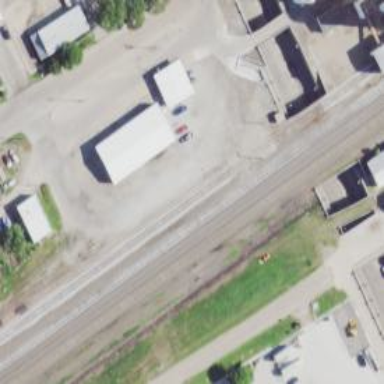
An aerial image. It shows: Railway siding for service.